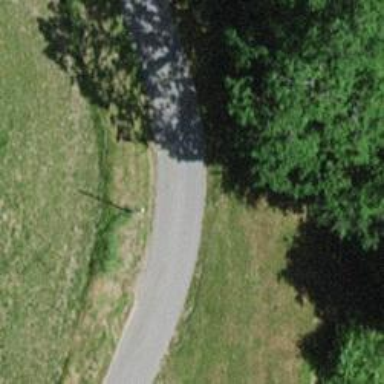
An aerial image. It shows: Unclassified road with grade 1 track type.